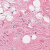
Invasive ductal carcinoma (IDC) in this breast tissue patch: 0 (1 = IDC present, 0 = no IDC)